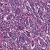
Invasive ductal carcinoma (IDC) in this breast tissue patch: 1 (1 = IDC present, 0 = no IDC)